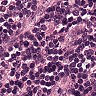
Metastatic tissue present: no